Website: home-depot
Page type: billing-address
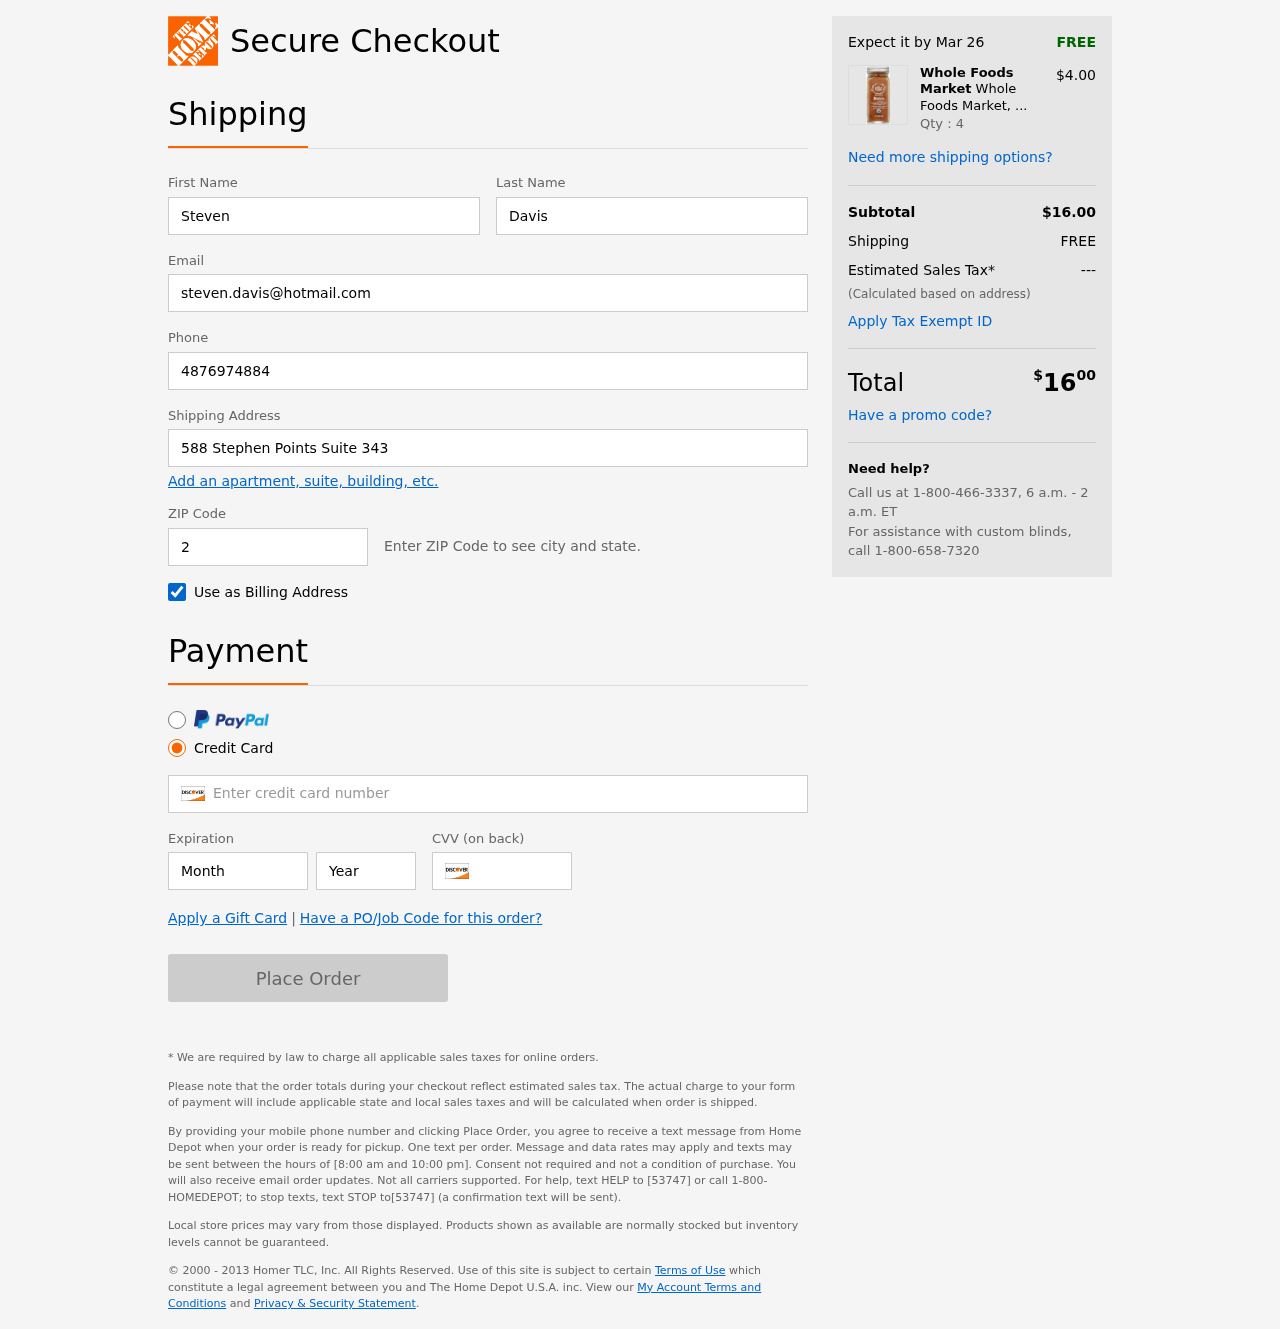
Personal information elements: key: PII_FIRSTNAME
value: Steven
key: PII_LASTNAME
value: Davis
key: PII_EMAIL
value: steven.davis@hotmail.com
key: PII_PHONE
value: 4876974884
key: PII_STREET
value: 588 Stephen Points Suite 343
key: PII_POSTCODE
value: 27834
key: PII_CARD_NUMBER
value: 6533 8219 5638 2313
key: PII_CARD_EXPIRY_MONTH
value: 10
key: PII_CARD_CVV
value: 542
Product elements: key: PRODUCT1_BRAND
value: Whole Foods Market
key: PRODUCT1_NAME
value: Whole Foods Market, Organic Berbere Seasoning, 2.19 oz
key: PRODUCT1_PRICE
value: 4
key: PRODUCT1_QUANTITY
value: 4
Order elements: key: ORDER_DELIVERY_DATE
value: Mar 26
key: ORDER_SUBTOTAL
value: $16.00
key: ORDER_SHIPPING_COST
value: FREE
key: ORDER_TAX
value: ---
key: ORDER_TOTAL2
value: $1600